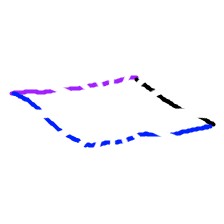
Shape: parallelogram